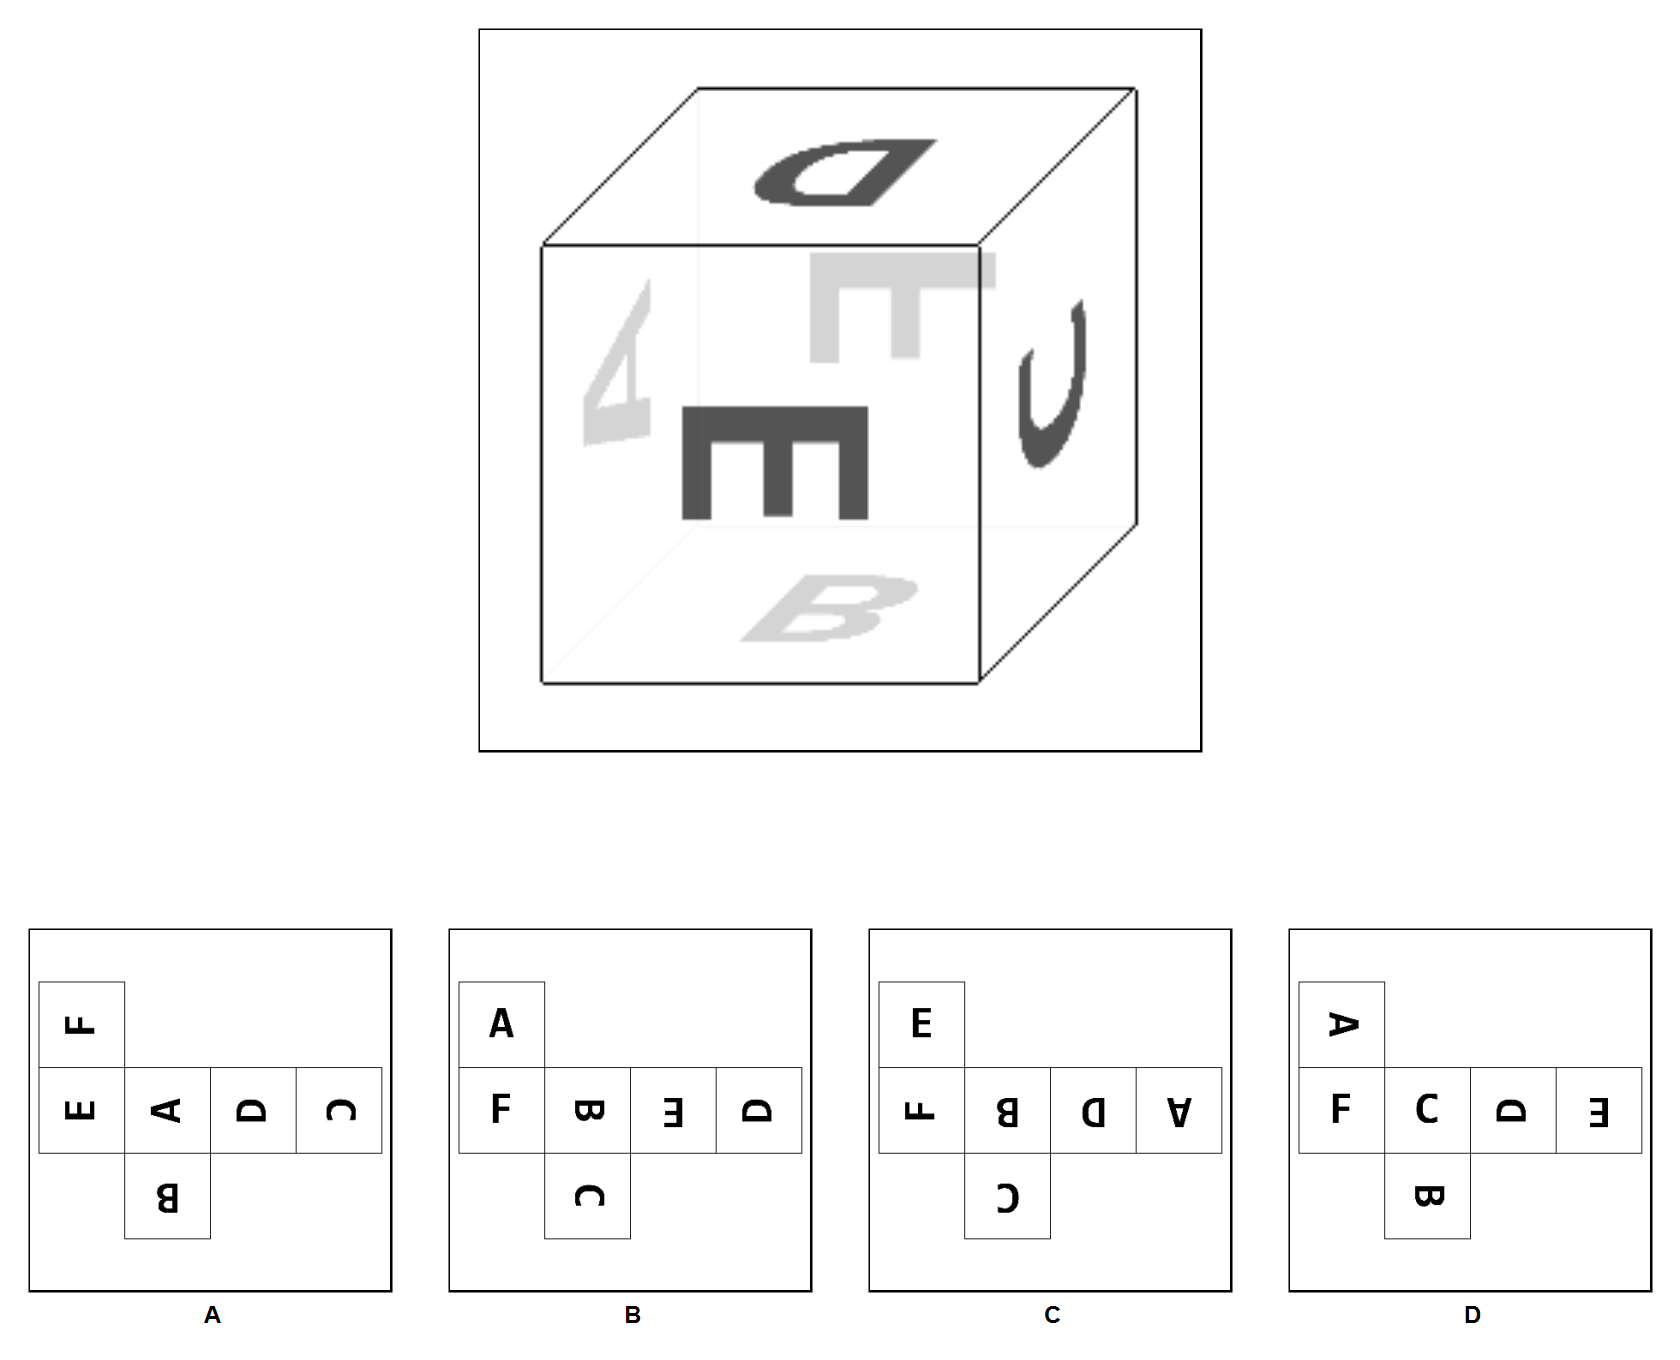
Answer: B